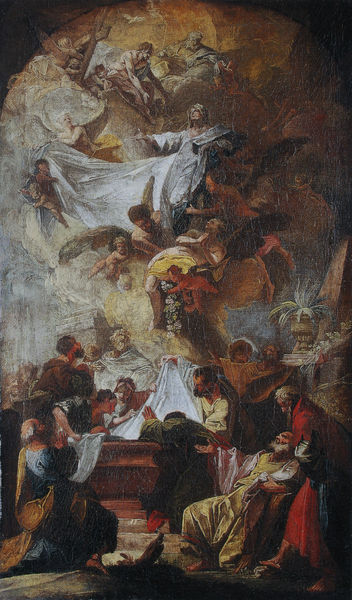
Titel: Himmelfahrt Mariae
Künstler: Thomas Christian Wink (Winck)
Standort: Mainz
Institution: Landesmuseum
Schlagwörter: blau, dunkel, flügel, gemälde, gott, himmel, mann, rubens, schatten, weiß, wolken, frauen, gelb, grün, menschen, ocker, blumen, braun, bunt, frau, hintergrund, holz, kleid, licht, männer, orange, szene, tisch, vordergrund, blüte, rot, tuch, wolke, alt, bart, barock, bibel, taube, tod, trauer, gelehrte, vorhang, öl, erde, kirche, gewand, gold, mantel, tücher, gewänder, pflanze, rosa, fliegen, oval, engel, putte, putto, vase, blumenkübel, blumentopf, farbig, bogen, leer, mauer, bank, figuren, rundbogen, treppe, barbe, homme, jaune, bett, lciht, palme, stufen, oben, italie, gefäß, alter, greis, kreuz, schweben, blanc, knien, fliegend, beten, gebet, tizian, altar, halbrund, sarg, christus, grab, jesus, jesus christus, christlich, jüngstes gericht, sturz, vision, priester, rouge, agave, kaktus, drapé, heilige, opfer, fresko, laute, femme, pyramide, putten, maria, anbetung, christ, grabstätte, lamentation, mort, tunika, empor, putti, petrus, schwebend, bois, ciel, peinture, aufnahme, fleur, christentum, greise, auferstehung, robe, titien, altarbild, christi, göttlich, himmelfahrt, joseph, ornat, verkündigung, ägypten, bleu, lumiere, heiligenbild, vieillard, tiepolo, tombe, voile, enfant, marie, vierge, taufbecken, apotheose, aufsteigen, mensa, nuage, couleur, huile, eglise, grabtuch, sterbebett, apostel, wunder, ange, anges, heiliger geist, gottvater, vieux, linge, tableau, apotres, miracle, deckenfresko, gens, paradis, divin, kreus, baroque, drap, plante, dieu, mariae himmelfahrt, retable, mariae, paulus, pere, sainte, maria himmelfahrt, fresque, groupe, venise, croix, rome, enfer, chrétien, saint, angelot, renaissance, assomption, aufwärts, autel, bible, religion, mise au tombeau, tissu, crucifix, scene, personnes, resurrection, tombeau, reni, priere, caravage, leeres grab, apotre, ascention, catholique, contre réforme, esprit, ewänder, extase, flateng, freising, occidental, saints, testament, xviie, pleurs, raphaël, dynamique, ascension, cieux, prier, himmelszene, tables, blu8men, weiß gelb, resurection, élévation, malaise, étoffe, trompettes, gesalbte, dormition, linceul, toges, moïse, ascente, sreligion, pglanze, padoue, implorant, suppliant, priant, prie, religieux, cerceuil, mages, montée, suaire, disciples, tmobeau, botticelli, asomption, prophète, waolke, tuch+männer